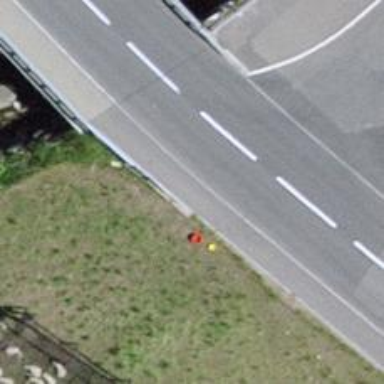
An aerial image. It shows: Asphalt sidewalk along the footway.